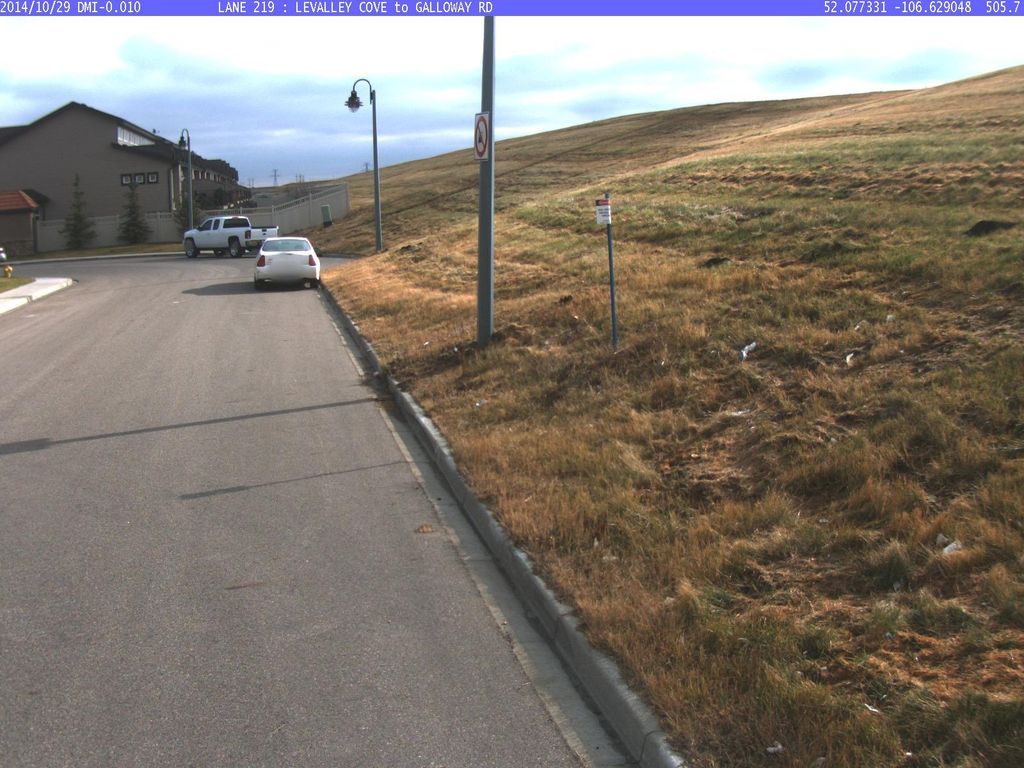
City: saskatoon